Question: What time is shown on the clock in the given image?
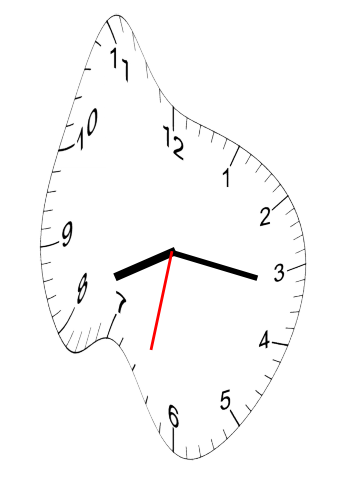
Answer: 08:16:32